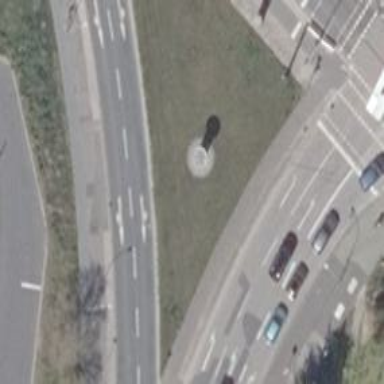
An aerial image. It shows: Column used for advertising.